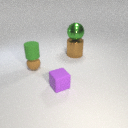
small green rubber cylinder above small brown rubber sphere